Interaction volume radius: 5 \u00c5
Interaction volume height: 45 \u00c5
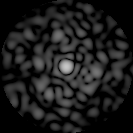
Disorder parameter: 0.8443